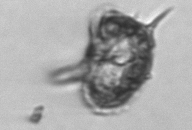
Label: Amylax